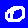
Digit: 0